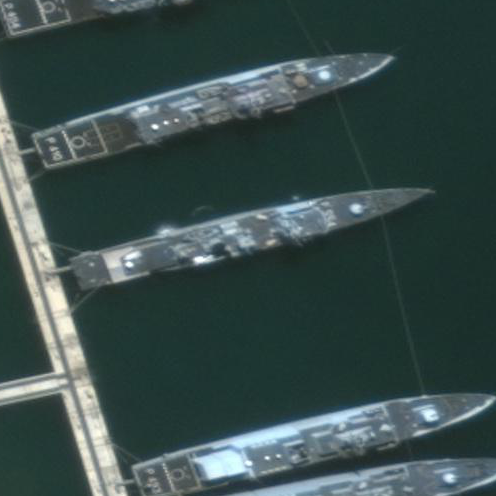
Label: destroyer